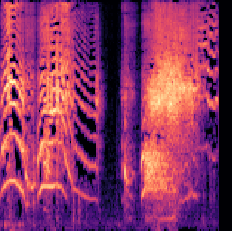
Sound class: Baby cry